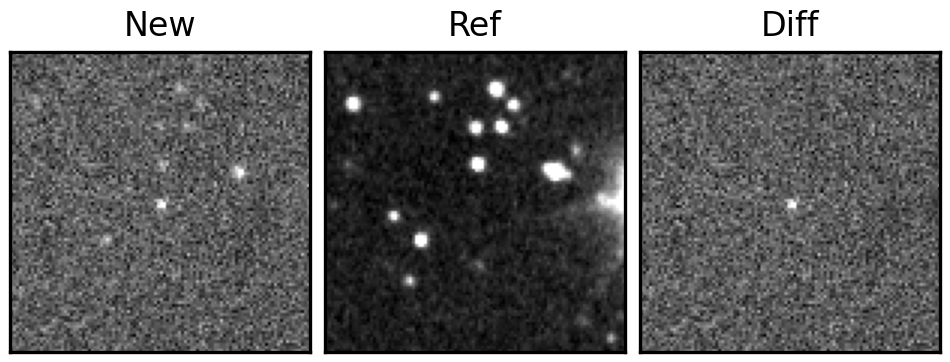
Label: real